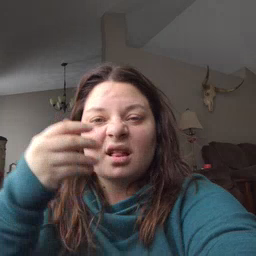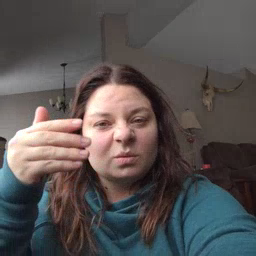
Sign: glasswindow